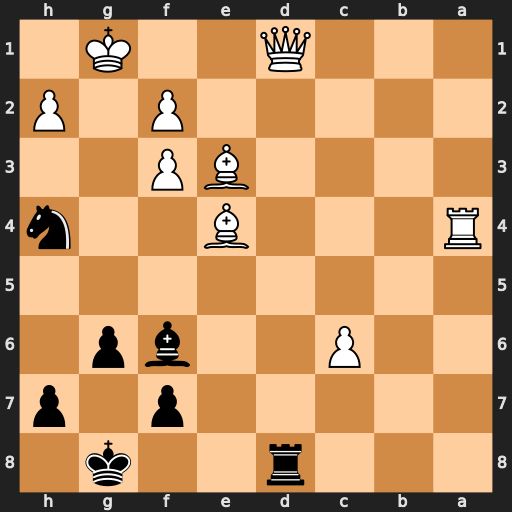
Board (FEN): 3r2k1/5p1p/2P2bp1/8/R3B2n/4BP2/5P1P/3Q2K1
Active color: b
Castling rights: -
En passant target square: -
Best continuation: Rxd1#